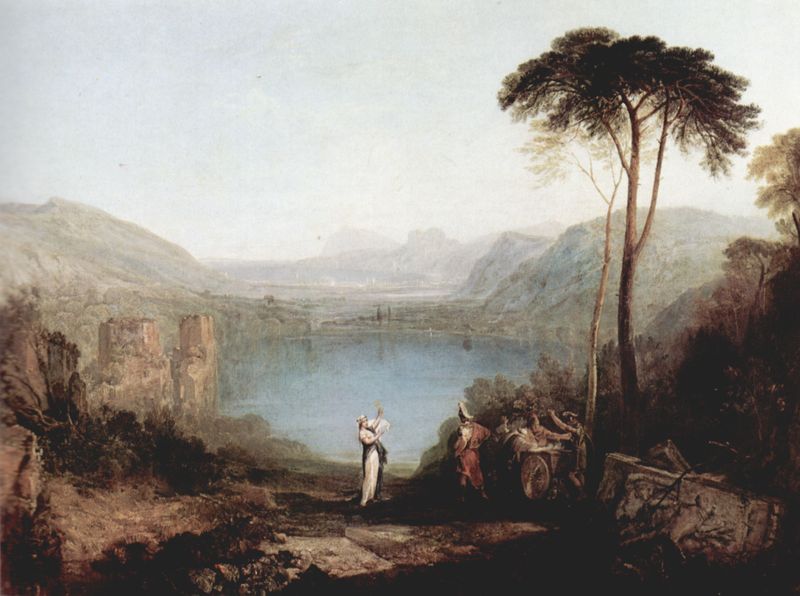
Titel: Avernus-See: Äneas und die Cumäische Sibylle
Künstler: William Turner
Standort: New Haven (Connecticut)
Institution: Yale Center for British Art
Schlagwörter: baum, blau, blätter, dunkel, felsen, gemälde, gruppe, himmel, laub, mann, schatten, wasser, weiß, wolken, bäume, fluss, frauen, grün, landschaft, menschen, see, teich, ufer, braun, frau, grau, hell, hintergrund, kleid, kleider, licht, männer, schwarz, strasse, vordergrund, ausblick, gras, rot, schloss, weg, malerei, arm, arme, mensch, stehen, stein, steine, schauen, öl, ebene, erde, ferne, horizont, hügel, natur, spiegelung, büsche, gebüsch, sonne, figur, gewand, händler, kind, personen, blatt, tal, wald, karren, aussicht, küste, ruhig, italien, perspektive, süden, mittag, berge, fels, gebirge, dunst, nebel, geröll, idylle, rad, wagen, friedrich, romantik, ölgemälde, trümmer, soldaten, bucht, unscharf, panorama, ruine, burg, orient, wälder, soldat, ruinen, fraun, verschwommen, sehnsucht, lanschaft, versonnen, griechenland, deuten, reisender, hirten, lasur, willkommen, staffagen, blaub, sinnen, derne, orienz, nemisee, weiz